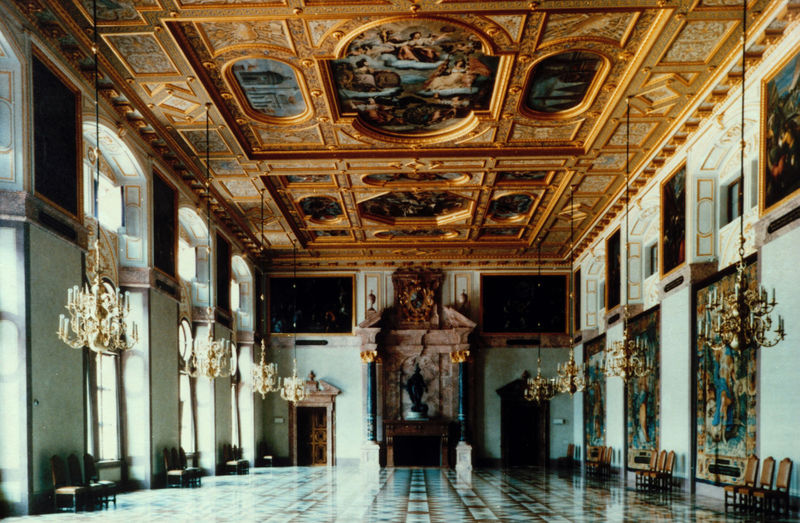
Titel: Kaisersaal
Standort: München
Institution: Residenz
Schlagwörter: gemälde, weiß, gelb, fenster, hell, holz, licht, marmor, raum, schmuck, stühle, säulen, tür, gebäude, schloss, muster, ornament, teppich, architektur, barock, rahmen, stein, innenraum, spiegelung, boden, gold, decke, innen, leuchte, kamin, oval, skulptur, statue, bilder, bilderrahmen, kaminsims, türen, türe, saal, gobelin, ornamente, kerzen, kronleuchter, leuchter, lüster, stuck, teppiche, plastik, halle, foto, photographie, rechtecke, fussboden, eingang, nische, eckig, münchen, parallel, deko, fliesen, holzdecke, portal, musterung, sims, kerzenleuchter, herrschaftlich, kristall, bestuhlung, residenz, fresken, rechteckig, kasetten, kassetten, kassettendecke, deckengemälde, fresko, zier, marmorboden, sauber, prunk, steinboden, vergoldung, vertäfelung, mamor, deckenmalerei, barrock, festsaal, deckenfresko, spiegelsaal, fold, fenstern, prunksaal, deckenbemalung, gobelins, wandteppiche, bemalte decke, deckenbilder, wandteppisch, hubert gerhard, residenzsaal münchen, tellus bavarica, deckenfresk, deckenmuster, nale